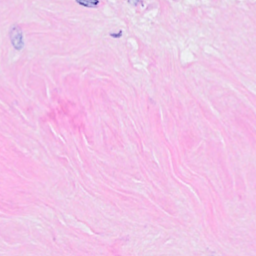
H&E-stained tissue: Breast